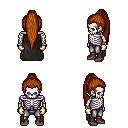
a pixel art fantasy rpg character, male body template, skeleton, black cape, metal pants, brunette extra-long topknot hairstyle, gold gloves, brown shoes, four views (front, back, left, right), 2x2 character sprite sheet, small pixel art, hard edges, no anti-aliasing